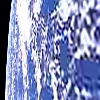
Label: cloud